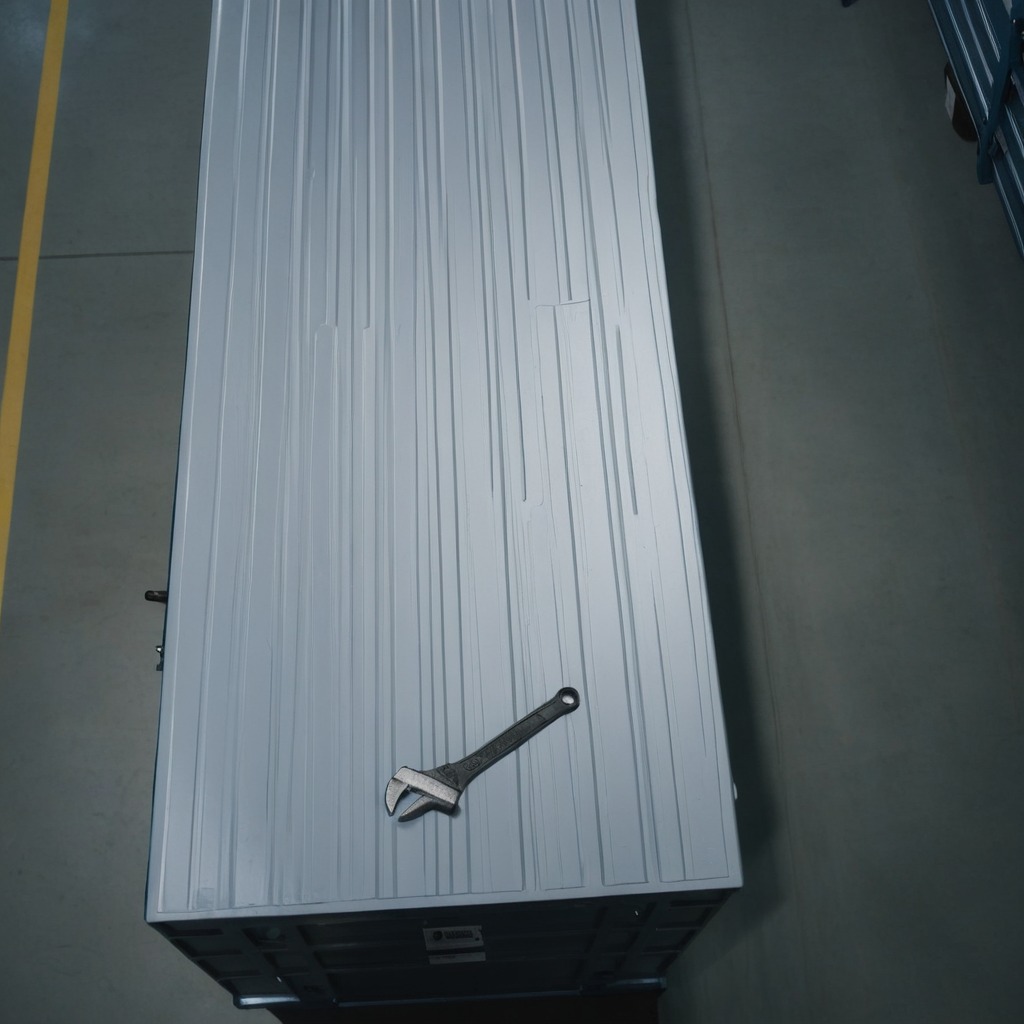
An wrench is lying on the toolbox surface in an airplane hangar workshop 8K.